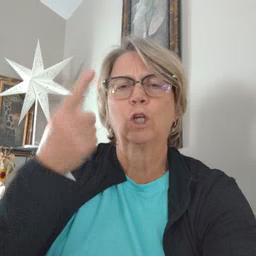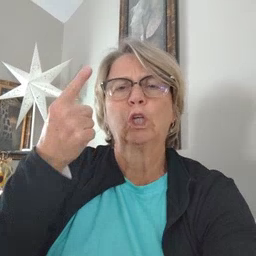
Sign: first